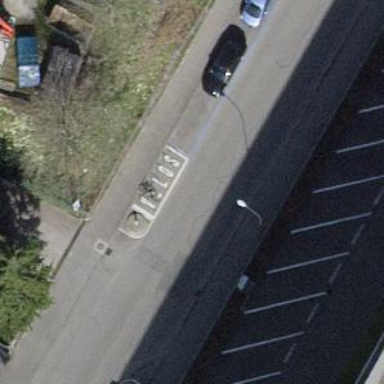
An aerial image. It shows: Bicycle parking area.